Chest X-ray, AP view. Patient: 63 years old, sex F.
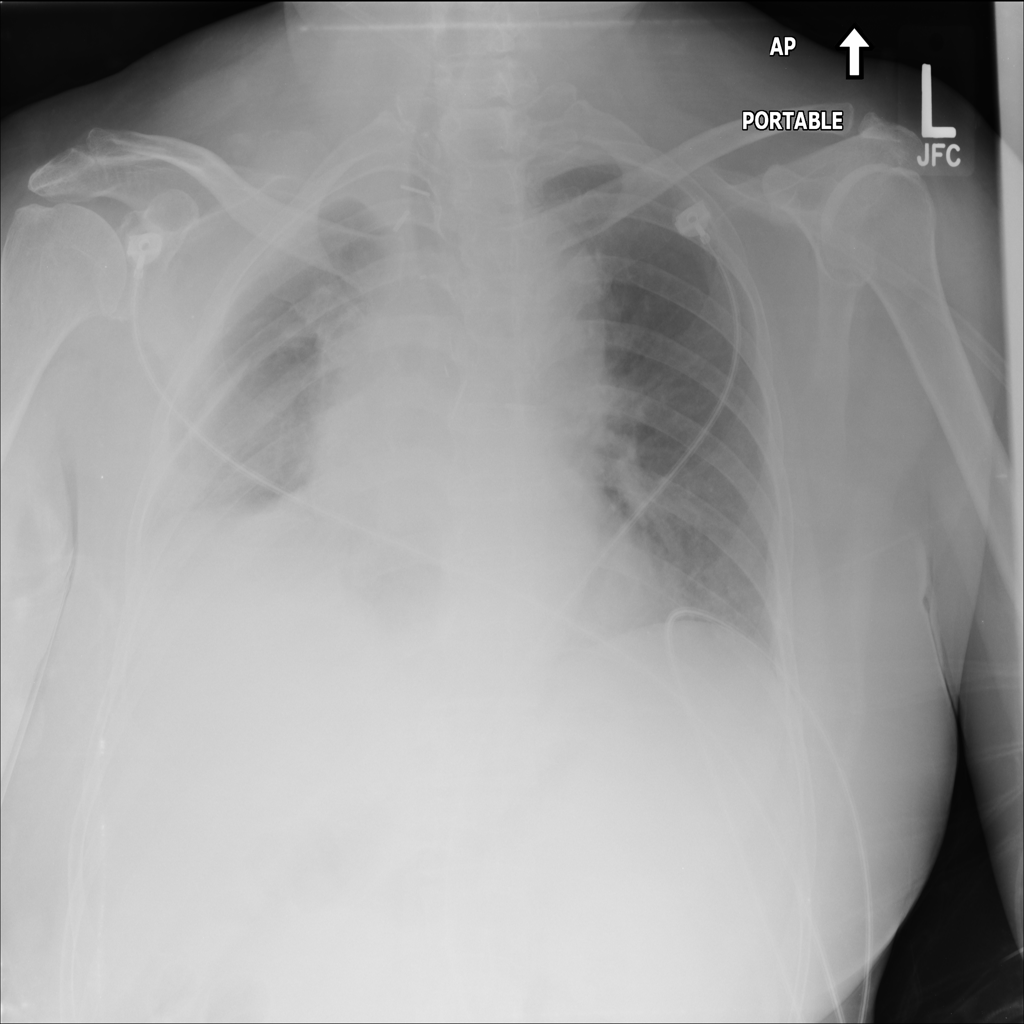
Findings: Atelectasis, Mass, Pneumothorax